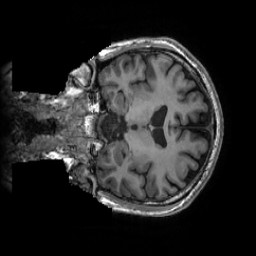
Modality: T1w
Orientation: coronal
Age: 39
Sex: male
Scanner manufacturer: ge
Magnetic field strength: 3 T
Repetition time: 0.007348 s
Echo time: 0.003036 s